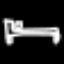
Label: bed